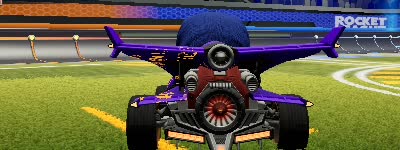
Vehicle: aftershock